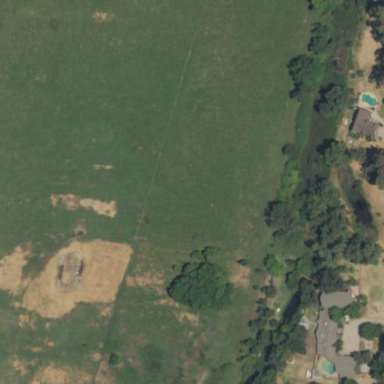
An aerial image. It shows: Native pasture meadow.